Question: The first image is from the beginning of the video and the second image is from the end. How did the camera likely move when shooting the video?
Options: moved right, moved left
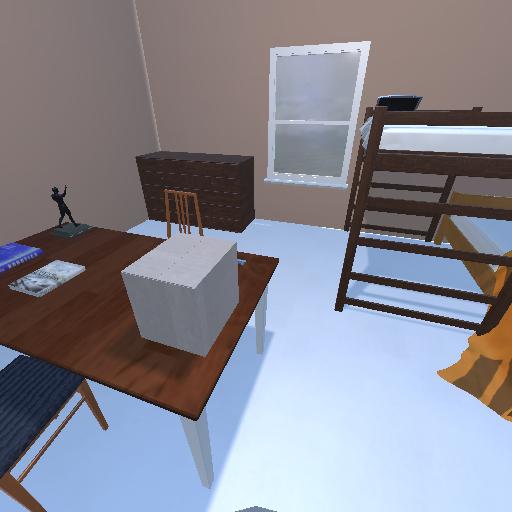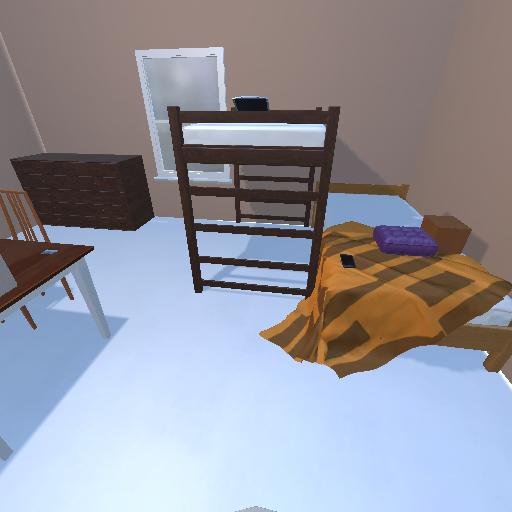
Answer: moved right